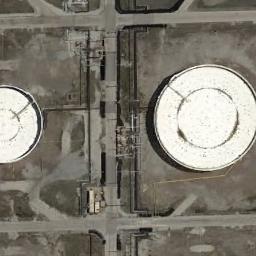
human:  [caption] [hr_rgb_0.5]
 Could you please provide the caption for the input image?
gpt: The large storage tank is on the right .

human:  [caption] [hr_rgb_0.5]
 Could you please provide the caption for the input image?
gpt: There are nine tanks of different size .

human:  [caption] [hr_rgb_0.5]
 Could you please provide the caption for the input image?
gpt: There are 2 large, Aligned oil storage tanks in the factory .

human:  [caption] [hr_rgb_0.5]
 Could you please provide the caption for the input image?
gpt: There are two white storage tanks on the bare land .

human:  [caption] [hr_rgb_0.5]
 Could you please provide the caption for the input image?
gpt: There are two white storage tanks .